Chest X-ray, PA view. Patient: 61 years old, sex M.
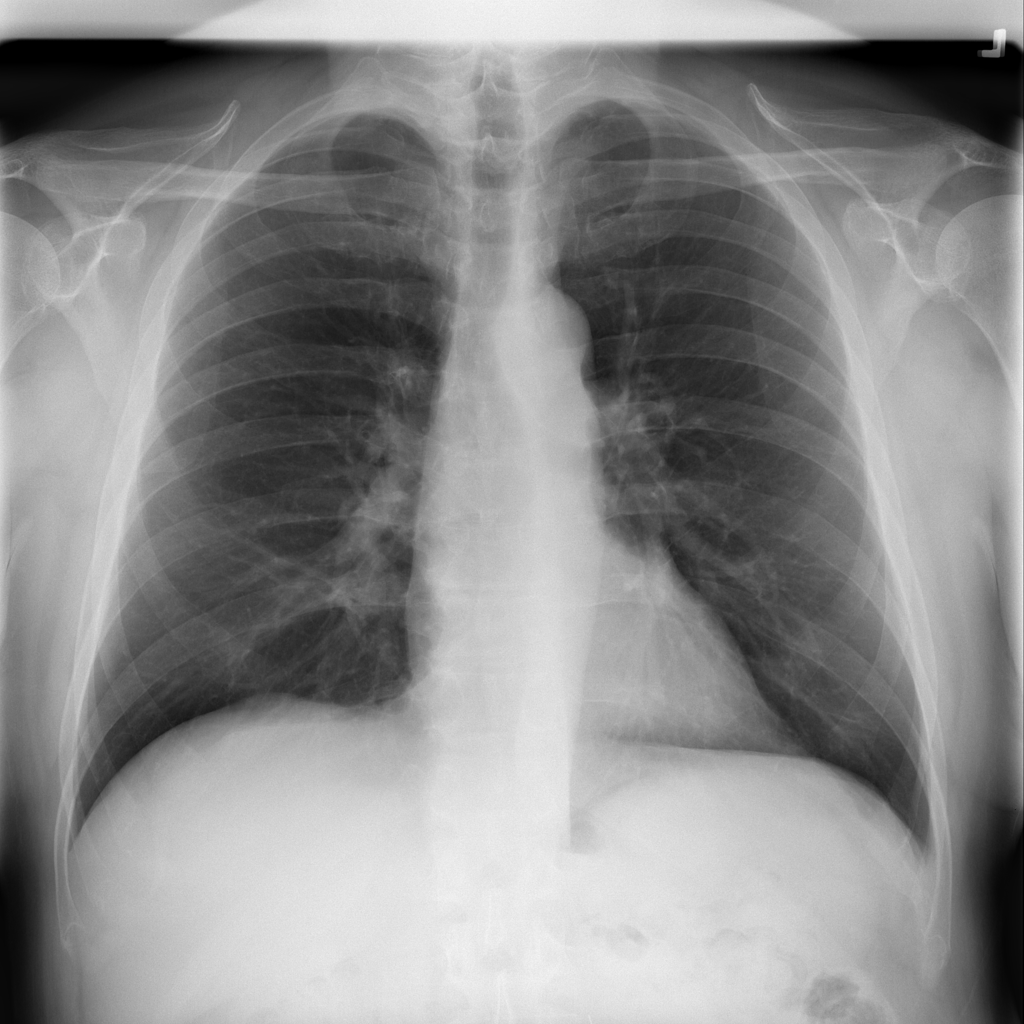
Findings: No Finding